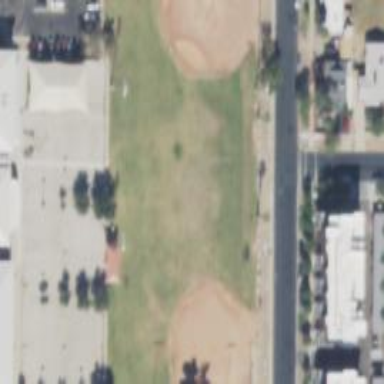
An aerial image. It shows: Baseball pitch for leisure land.